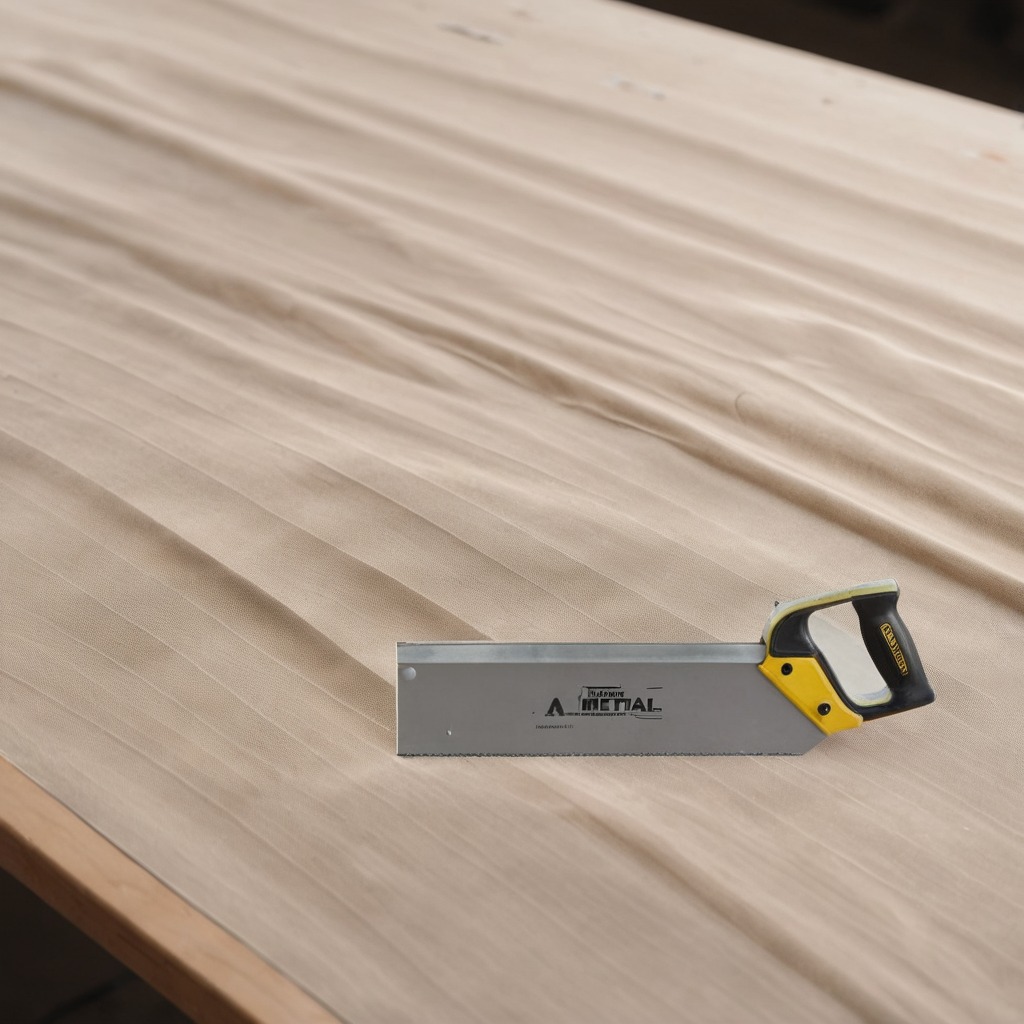
A metal saw is lying on a wooden table in an outdoor workshop during daytime bright natural light soft shadows worn but beneath the cloth.